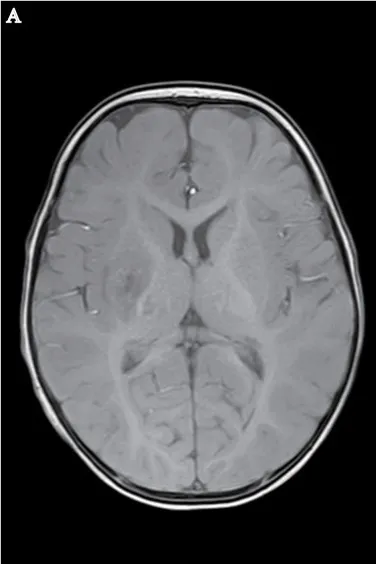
MRI Depiction of Cerebral Infarction in a 7-Month-Old Infant Post COVID-19. (A, B) MRI reveals a patchy region in the right basal ganglia and right thalamus exhibiting long T1 and T2 signal intensities. The internal signal is heterogeneous, predominantly displaying high signal intensity on DWI and FLAIR images, indicative of infarction in these areas. No other significant abnormal MR signal abnormalities are noted.
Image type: radiology (mri)